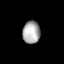
Tissue: lung
Cell type: Fibroblasts
Senescence score: 0.5549
Nuclear area (px): 390
Mean DAPI intensity: 169.218